Field crop: maize
Growth stage: 2
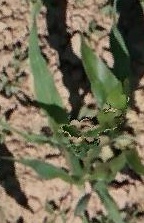
Species: maize